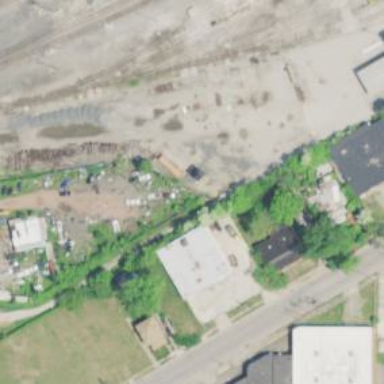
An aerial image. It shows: Industrial area for auto wrecking.